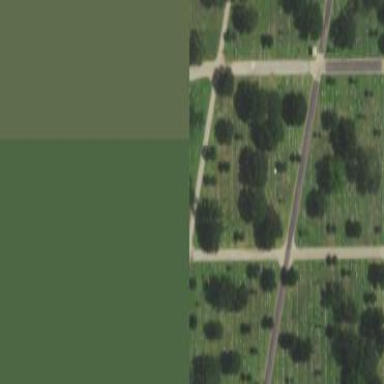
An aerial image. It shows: Grave yard.